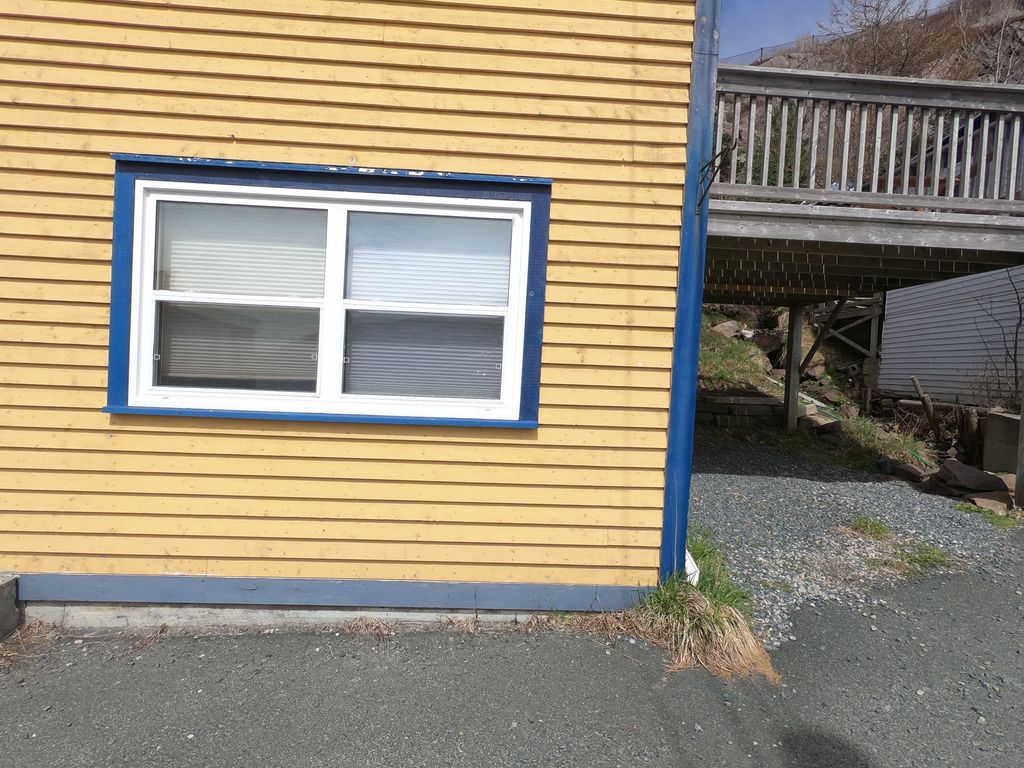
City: st_johns